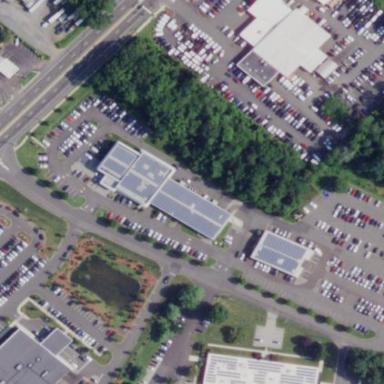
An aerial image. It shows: Car shop building.